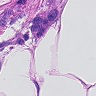
Metastatic tissue present: yes